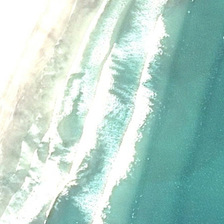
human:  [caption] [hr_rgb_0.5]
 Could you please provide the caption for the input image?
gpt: the waves near the beach are gradient .

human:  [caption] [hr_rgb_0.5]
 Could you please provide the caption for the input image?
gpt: a few of ocean waves are next to a sandy beach .

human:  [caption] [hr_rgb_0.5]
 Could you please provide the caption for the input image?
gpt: the waves near the beach are gradient .

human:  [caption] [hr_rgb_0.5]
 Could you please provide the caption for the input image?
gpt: a few of ocean waves are next to a sandy beach .

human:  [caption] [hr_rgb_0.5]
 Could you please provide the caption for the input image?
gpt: a few of ocean waves are next to a sandy beach .